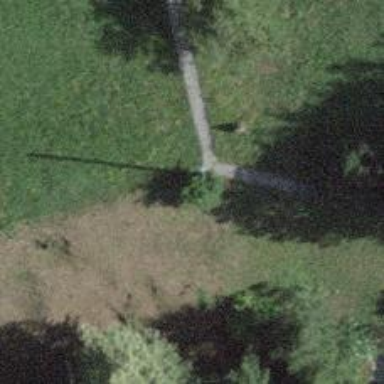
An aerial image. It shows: Power pole.